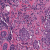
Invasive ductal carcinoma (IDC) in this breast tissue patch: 1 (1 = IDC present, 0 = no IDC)